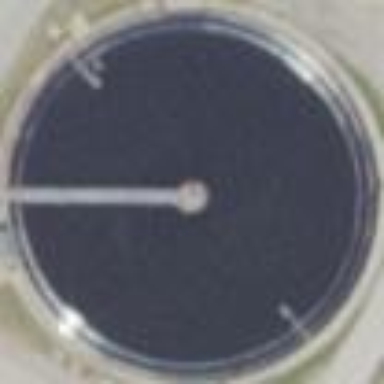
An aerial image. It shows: Body of wastewater.